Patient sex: M
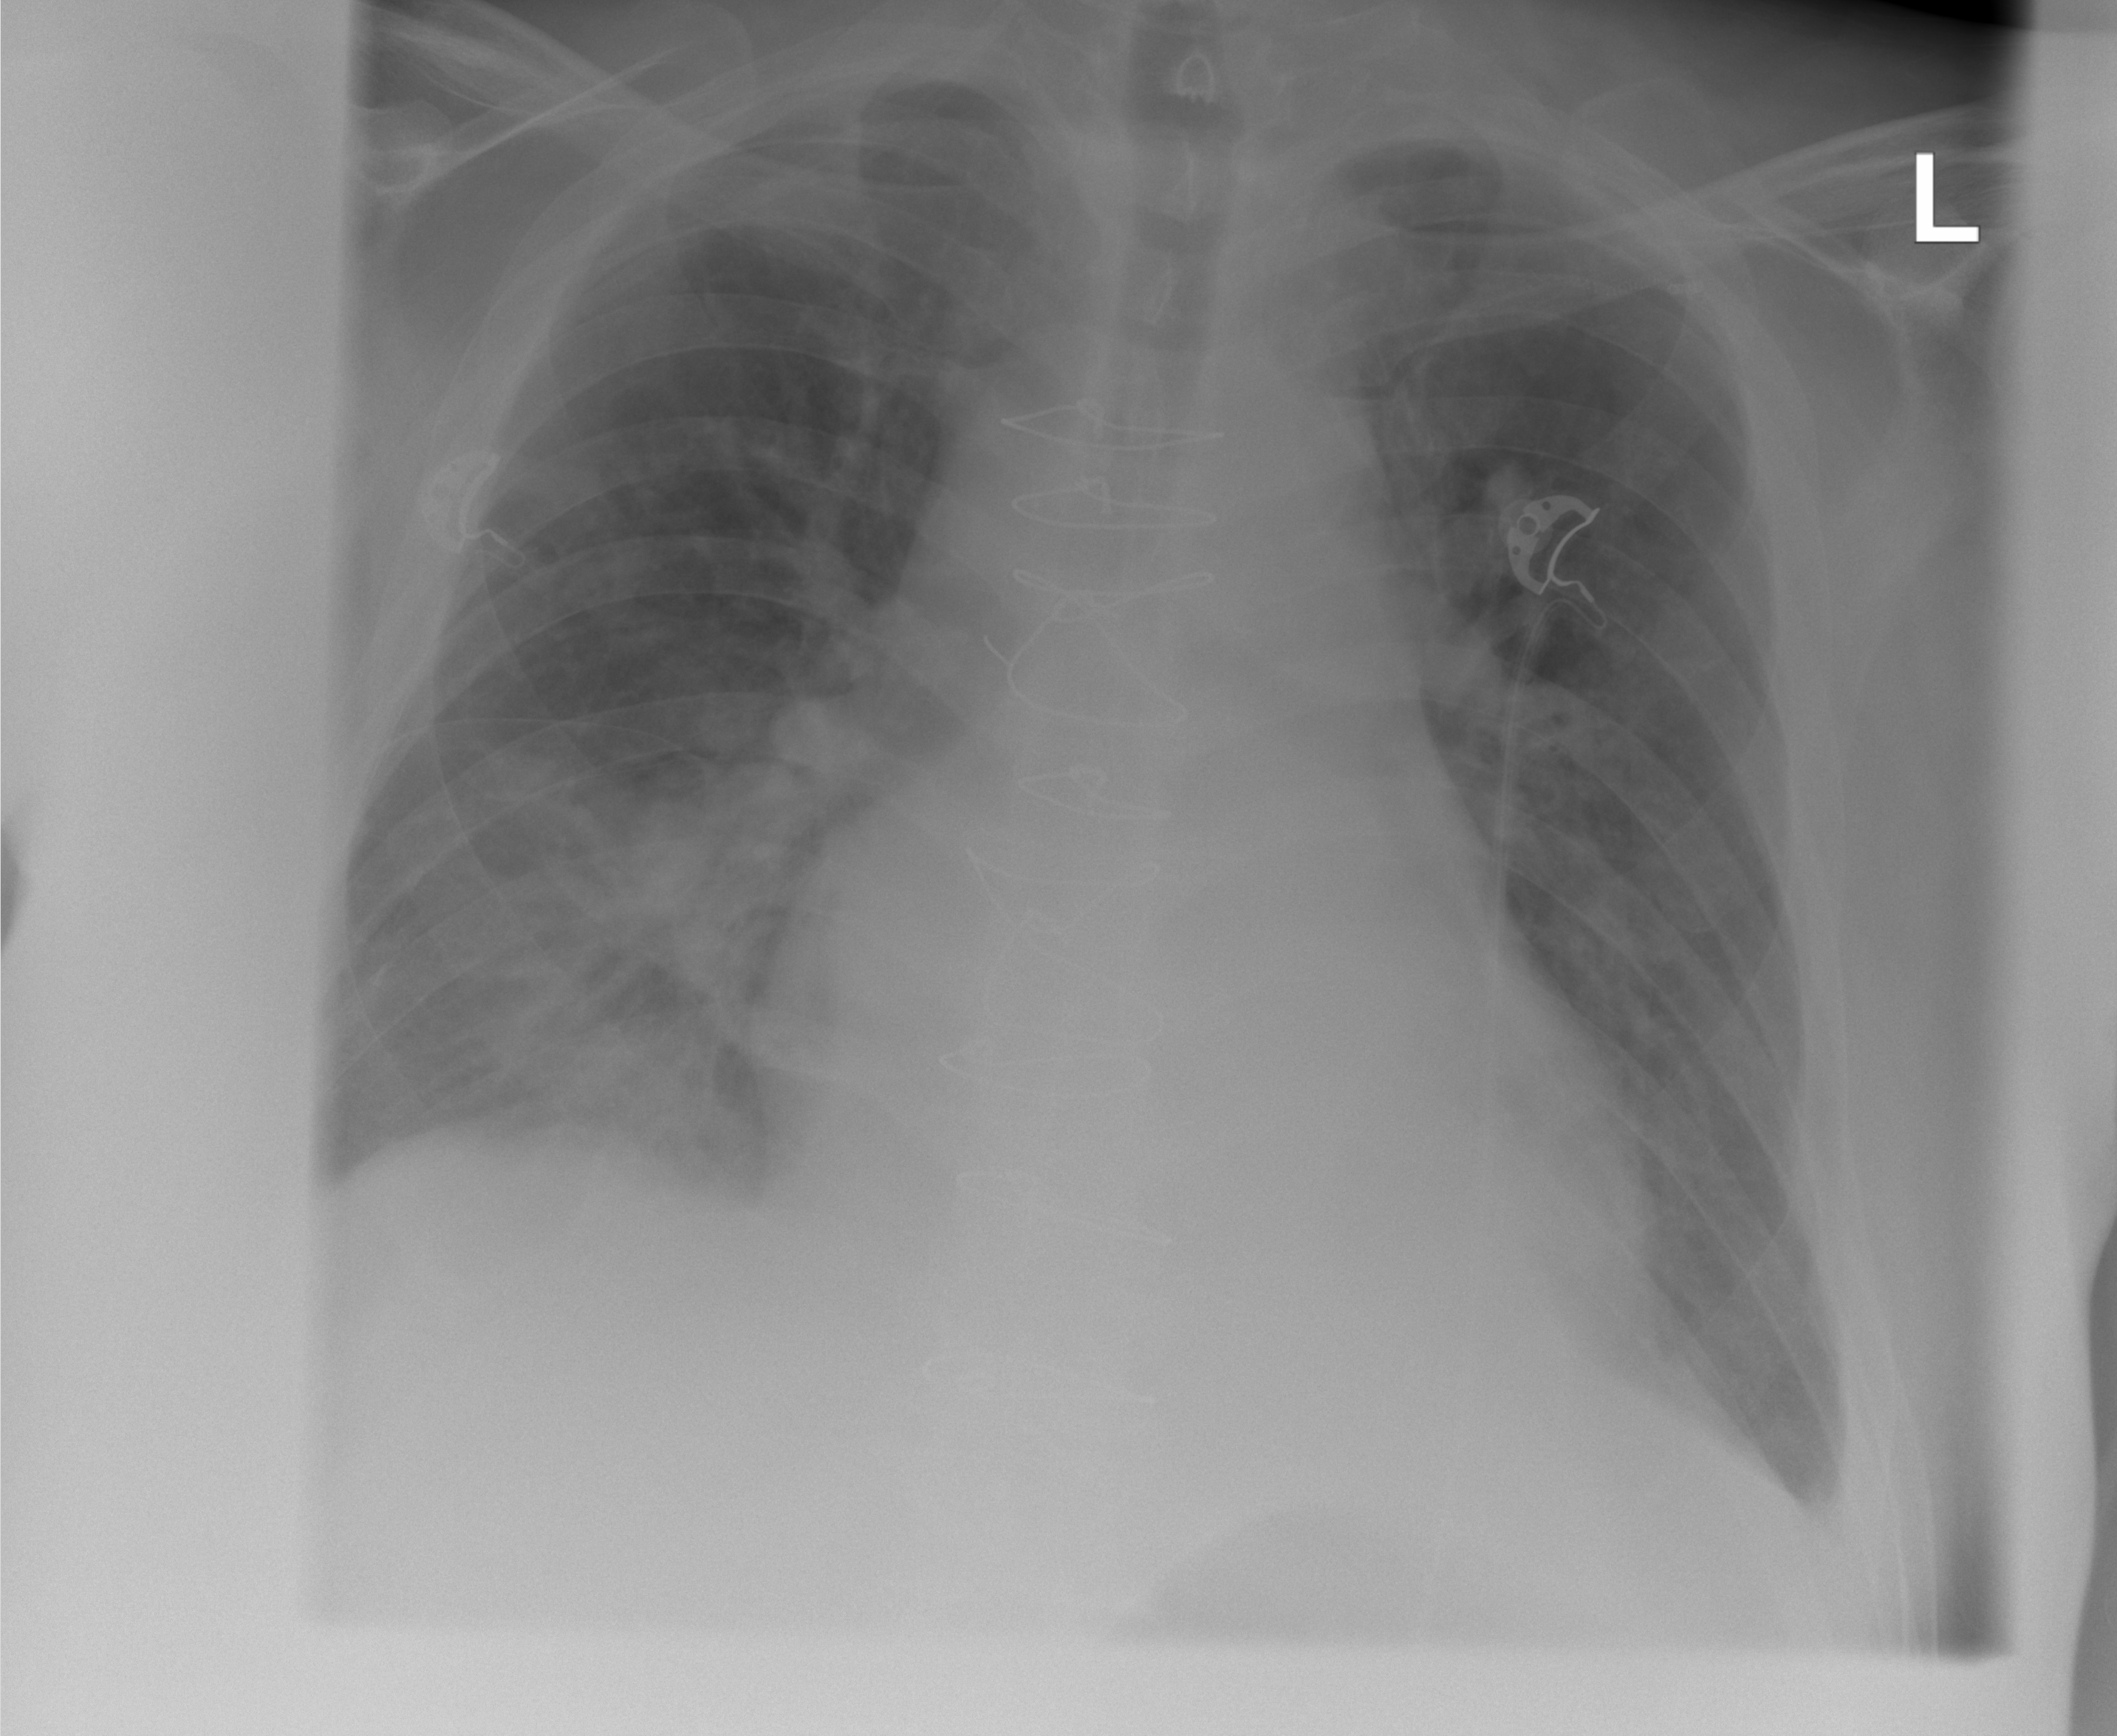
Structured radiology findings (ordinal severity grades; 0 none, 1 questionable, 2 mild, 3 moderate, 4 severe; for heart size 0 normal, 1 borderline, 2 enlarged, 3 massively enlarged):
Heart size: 2
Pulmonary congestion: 2
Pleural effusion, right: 2
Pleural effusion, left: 0
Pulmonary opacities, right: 2
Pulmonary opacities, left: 0
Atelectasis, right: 2
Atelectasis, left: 0